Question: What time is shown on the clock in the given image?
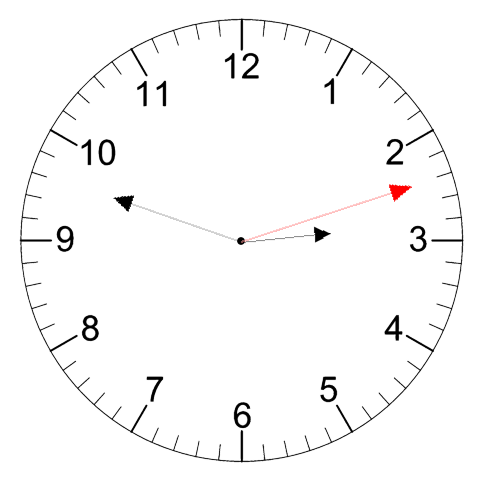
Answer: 02:48:12